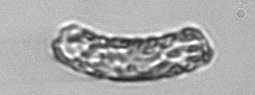
Label: Guinardia_striata